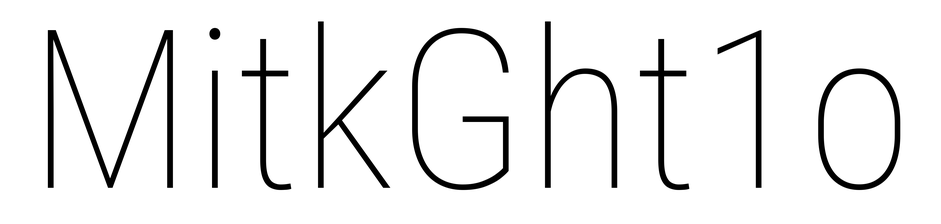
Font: Roboto_Condensed_Thin